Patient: sex F, age 73
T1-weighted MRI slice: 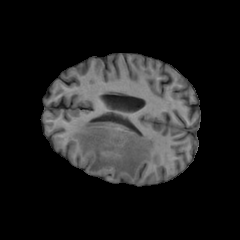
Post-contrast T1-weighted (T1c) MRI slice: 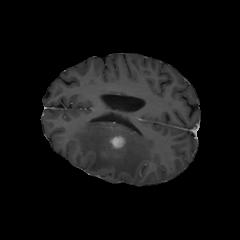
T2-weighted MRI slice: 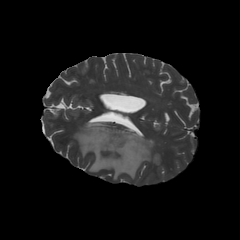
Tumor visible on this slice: yes
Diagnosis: Glioblastoma, IDH-wildtype
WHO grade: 4